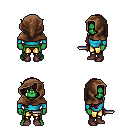
a pixel art fantasy rpg character, male body template, orc, green skin, teal long-sleeve shirt, gold greaves, brunette right-swept hairstyle, cloth hood, maroon shoes, dagger, four views (front, back, left, right), 2x2 character sprite sheet, small pixel art, hard edges, no anti-aliasing